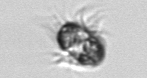
Label: Mesodinium